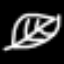
Label: leaf